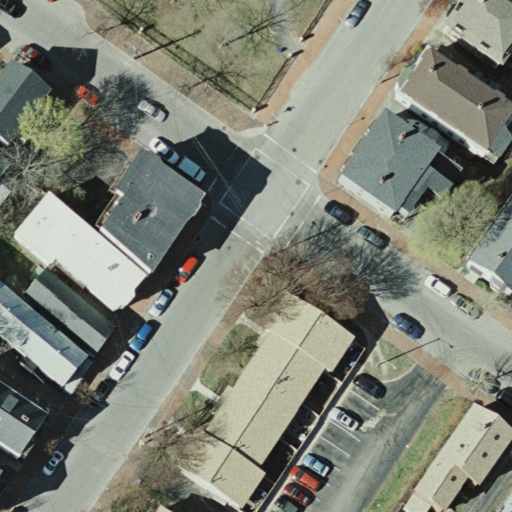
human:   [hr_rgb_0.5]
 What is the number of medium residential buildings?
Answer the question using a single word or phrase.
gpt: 9

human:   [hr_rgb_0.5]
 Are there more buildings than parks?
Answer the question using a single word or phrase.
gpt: yes

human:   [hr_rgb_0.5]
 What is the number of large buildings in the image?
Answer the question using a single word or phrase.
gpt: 1

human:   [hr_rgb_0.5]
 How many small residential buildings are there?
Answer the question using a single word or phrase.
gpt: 3

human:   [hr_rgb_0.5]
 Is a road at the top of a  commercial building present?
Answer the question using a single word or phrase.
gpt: no

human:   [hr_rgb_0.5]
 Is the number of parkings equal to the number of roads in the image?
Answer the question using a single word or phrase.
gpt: no

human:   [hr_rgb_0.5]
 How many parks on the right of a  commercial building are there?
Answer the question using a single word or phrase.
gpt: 0

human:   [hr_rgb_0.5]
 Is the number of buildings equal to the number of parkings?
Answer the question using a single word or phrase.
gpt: no

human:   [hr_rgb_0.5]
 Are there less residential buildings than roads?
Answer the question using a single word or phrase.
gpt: no

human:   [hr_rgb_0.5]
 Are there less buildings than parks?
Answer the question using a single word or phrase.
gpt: no

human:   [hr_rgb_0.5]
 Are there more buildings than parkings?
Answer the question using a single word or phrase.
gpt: yes

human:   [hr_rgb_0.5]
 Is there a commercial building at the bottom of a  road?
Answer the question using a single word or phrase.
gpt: no

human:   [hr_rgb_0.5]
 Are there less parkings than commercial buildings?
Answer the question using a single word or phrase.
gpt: no

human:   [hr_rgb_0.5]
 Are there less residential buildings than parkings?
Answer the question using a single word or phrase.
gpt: no

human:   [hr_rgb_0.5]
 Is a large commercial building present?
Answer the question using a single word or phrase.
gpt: no

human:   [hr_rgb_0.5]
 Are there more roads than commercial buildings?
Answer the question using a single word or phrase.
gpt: yes

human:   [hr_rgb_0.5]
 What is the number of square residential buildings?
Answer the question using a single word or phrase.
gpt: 0

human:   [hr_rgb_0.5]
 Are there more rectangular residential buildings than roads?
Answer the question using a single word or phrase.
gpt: yes

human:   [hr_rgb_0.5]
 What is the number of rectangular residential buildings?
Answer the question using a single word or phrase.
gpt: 7

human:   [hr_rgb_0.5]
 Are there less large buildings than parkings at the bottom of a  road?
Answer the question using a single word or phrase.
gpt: no

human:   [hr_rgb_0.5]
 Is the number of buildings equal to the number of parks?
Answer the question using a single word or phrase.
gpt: no

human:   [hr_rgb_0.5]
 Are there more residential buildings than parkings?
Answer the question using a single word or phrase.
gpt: yes

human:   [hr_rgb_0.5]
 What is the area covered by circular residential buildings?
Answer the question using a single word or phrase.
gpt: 0m2

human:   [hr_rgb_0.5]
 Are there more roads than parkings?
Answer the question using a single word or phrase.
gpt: yes

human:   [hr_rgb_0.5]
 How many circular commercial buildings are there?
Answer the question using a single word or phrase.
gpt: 0

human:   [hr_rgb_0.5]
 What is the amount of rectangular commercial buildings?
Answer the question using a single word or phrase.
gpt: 0

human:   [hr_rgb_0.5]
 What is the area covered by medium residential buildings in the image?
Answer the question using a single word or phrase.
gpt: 2090m2

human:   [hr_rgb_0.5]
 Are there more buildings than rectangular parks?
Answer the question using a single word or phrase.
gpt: yes

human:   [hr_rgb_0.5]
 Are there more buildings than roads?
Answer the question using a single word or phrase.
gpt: yes

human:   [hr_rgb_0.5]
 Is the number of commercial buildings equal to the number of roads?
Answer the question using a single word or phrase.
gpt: no

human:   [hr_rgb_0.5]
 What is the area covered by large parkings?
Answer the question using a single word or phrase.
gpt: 0m2

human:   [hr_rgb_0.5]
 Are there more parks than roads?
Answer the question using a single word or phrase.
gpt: no

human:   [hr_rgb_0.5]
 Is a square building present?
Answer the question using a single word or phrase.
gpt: no

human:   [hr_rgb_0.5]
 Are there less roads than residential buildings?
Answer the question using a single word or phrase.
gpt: yes

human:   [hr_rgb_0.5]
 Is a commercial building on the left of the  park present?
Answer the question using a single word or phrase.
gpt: no

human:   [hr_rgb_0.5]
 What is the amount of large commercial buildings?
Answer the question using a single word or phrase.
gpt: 0